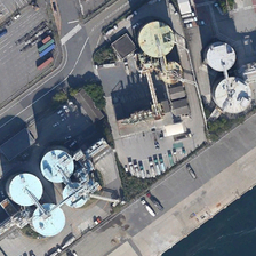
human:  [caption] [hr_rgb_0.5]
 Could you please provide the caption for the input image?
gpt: Colorful trains passed through green and rugged roads.

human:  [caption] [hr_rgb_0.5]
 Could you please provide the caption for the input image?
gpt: A colorful train is driving along a green and rugged road.

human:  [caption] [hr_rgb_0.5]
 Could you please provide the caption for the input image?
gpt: A colorful train crossed the green and rugged road.

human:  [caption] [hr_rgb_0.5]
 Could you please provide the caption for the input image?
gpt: A colorful train is driving along the green and rugged road.

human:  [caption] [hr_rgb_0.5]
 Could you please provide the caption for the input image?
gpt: A colorful train is passing through a green and rugged road.